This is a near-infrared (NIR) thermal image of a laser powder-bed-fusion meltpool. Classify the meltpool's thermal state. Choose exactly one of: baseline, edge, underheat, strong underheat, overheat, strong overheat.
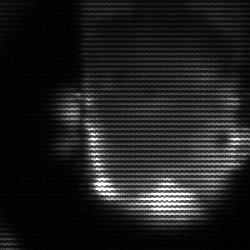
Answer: baseline